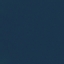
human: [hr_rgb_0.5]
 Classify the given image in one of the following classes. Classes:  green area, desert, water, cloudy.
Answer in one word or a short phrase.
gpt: water